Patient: sex M, age 64
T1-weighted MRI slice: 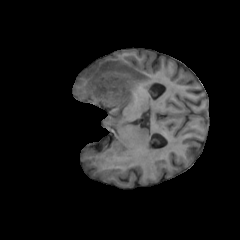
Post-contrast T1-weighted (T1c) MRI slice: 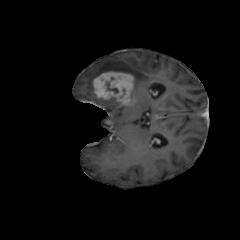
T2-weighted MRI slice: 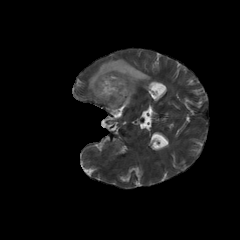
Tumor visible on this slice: yes
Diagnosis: Glioblastoma, IDH-wildtype
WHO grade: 4